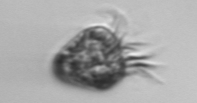
Label: Ciliophora